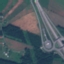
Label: Highway